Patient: sex M, age 53
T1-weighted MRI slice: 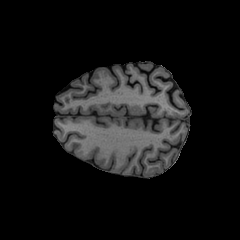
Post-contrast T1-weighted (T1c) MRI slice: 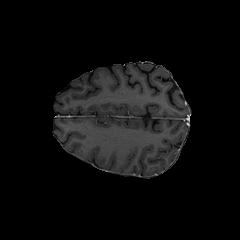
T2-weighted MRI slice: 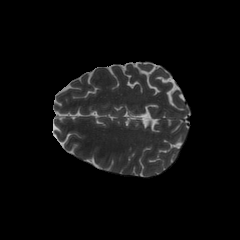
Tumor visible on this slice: no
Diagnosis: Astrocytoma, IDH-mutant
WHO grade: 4